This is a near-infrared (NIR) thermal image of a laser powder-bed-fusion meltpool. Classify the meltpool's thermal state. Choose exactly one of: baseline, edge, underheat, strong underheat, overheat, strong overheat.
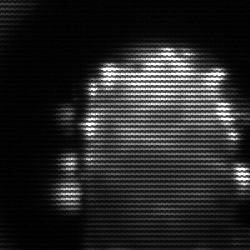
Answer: baseline